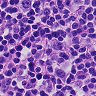
Metastatic tissue present: no